Question: Below is a sample of what I am after:

I have decided to implement that using a ListView (tried a custom control based on Selector but I could not managed to output anything satisfying).
My list displays fine but I am struggling to find how to change the image source when the item gets selected. Here is my code:
'''
<UserControl.Resources>
<DataTemplate x:Key="PagingIndicatorTemplate">
<Image Width="20" Height="20">
<Image.Style>
<Style TargetType="Image">
<Setter Property="Source" Value="/MyProject;component/Resources/Images/ic_paging_button_normal.png" />
<!-- I guess that's where I need to put my stuff to change the image ? ... -->
</Style>
</Image.Style>

</DataTemplate>
</UserControl.Resources>
<ListView Name="PagingIndicator"
Height="30"
ItemTemplate="{DynamicResource PagingIndicatorTemplate}"
ItemsSource="{Binding Path=News}">
<ListView.ItemsPanel>
<ItemsPanelTemplate>
<StackPanel Orientation="Horizontal" HorizontalAlignment="Center" />
</ItemsPanelTemplate>
</ListView.ItemsPanel>
<ListView.ItemContainerStyle>
<Style TargetType="ListBoxItem">
<Style.Resources>
<SolidColorBrush x:Key="{x:Static SystemColors.HighlightBrushKey}" Color="Transparent"/>
</Style.Resources>
</Style>
</ListView.ItemContainerStyle>
</ListView>
'''
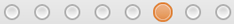
Answer: I have decided to solve the problem like that:
- -